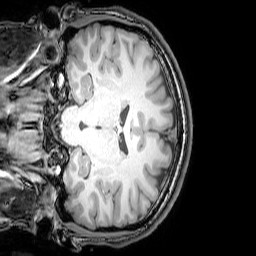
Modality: T1w
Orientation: coronal
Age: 26
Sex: male
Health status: healthy
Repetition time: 0.081 s
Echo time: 0.037 s